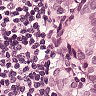
Metastatic tissue present: yes